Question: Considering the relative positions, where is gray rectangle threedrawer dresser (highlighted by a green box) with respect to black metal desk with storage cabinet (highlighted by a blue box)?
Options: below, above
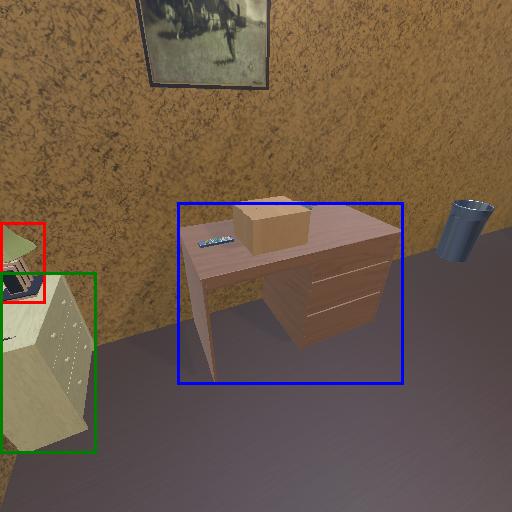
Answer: below